Interaction volume radius: 5 \u00c5
Interaction volume height: 20 \u00c5
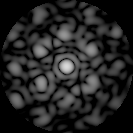
Disorder parameter: 0.5628